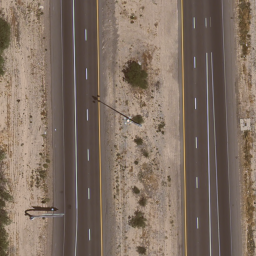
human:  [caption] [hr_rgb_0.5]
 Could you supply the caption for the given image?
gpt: There are two straight freeways in the desert with no car on them .

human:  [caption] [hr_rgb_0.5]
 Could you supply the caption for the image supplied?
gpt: Two straight freeways in the desert with no car on them .

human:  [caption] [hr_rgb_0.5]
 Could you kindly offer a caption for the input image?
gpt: Two straight freeways in the desert .

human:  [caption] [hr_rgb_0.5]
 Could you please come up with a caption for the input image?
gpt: There are two straight freeways in the desert .

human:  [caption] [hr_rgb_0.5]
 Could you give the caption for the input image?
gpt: Two straight freeways in the desert with no car on them .